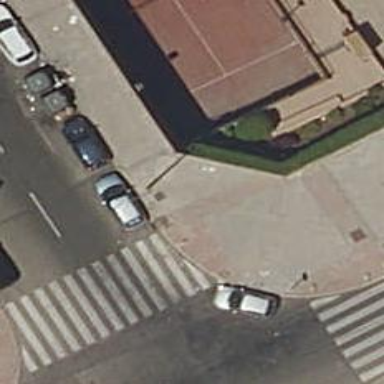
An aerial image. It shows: Sidewalk.